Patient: sex M, age 47
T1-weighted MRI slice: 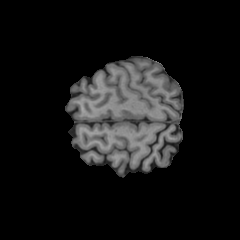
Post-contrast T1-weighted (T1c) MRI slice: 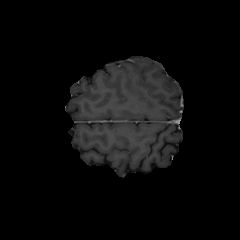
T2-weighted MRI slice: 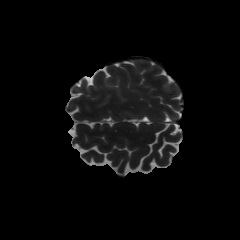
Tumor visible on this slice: no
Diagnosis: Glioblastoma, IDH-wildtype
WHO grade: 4